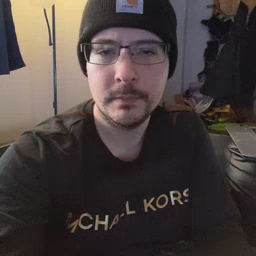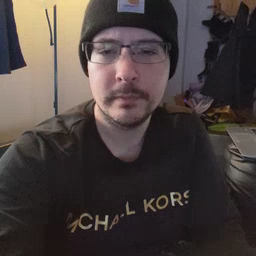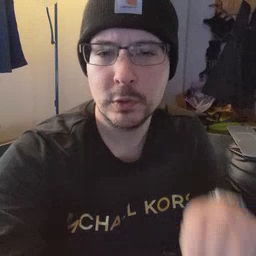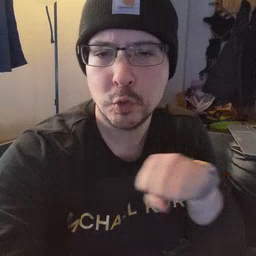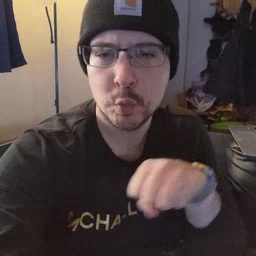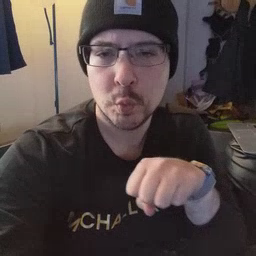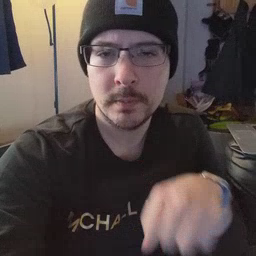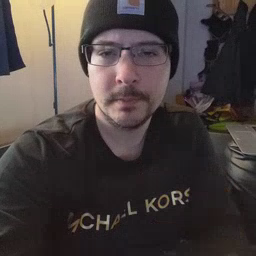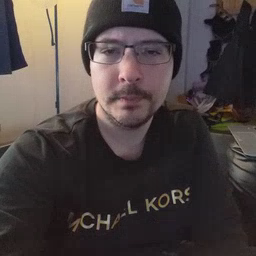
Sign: shoe